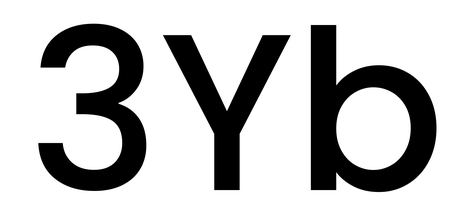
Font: Poppins-Medium